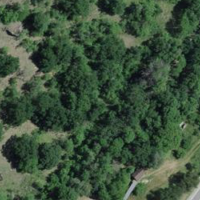
EUNIS habitat code: 23
Species observed at this site:
Cornus sanguinea